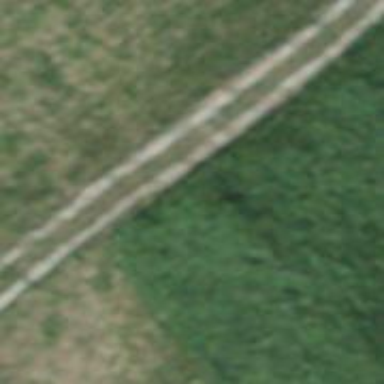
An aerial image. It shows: Track with grade 3 surface.